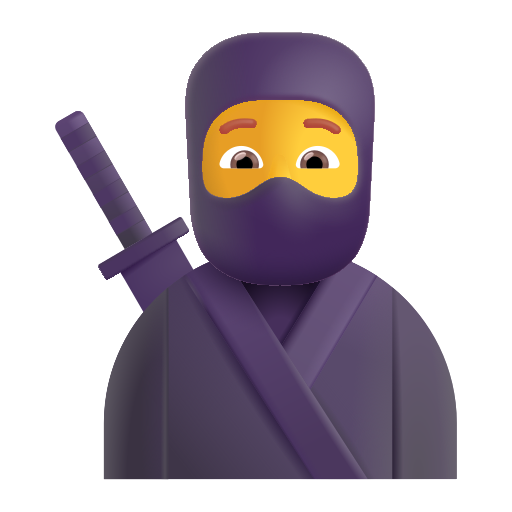
ninja color default